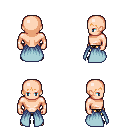
a pixel art fantasy rpg character, male body template, human, light skin, overskirt, gold greaves, plain hairstyle, black shoes, four views (front, back, left, right), 2x2 character sprite sheet, small pixel art, hard edges, no anti-aliasing